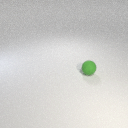
small green rubber sphere